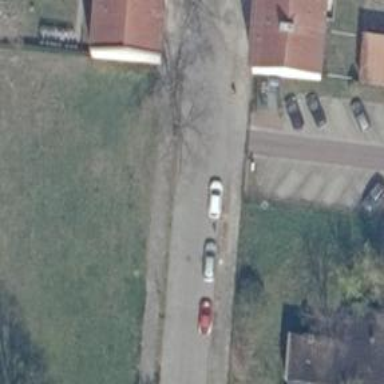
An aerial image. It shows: Residential road with sidewalks on both sides.